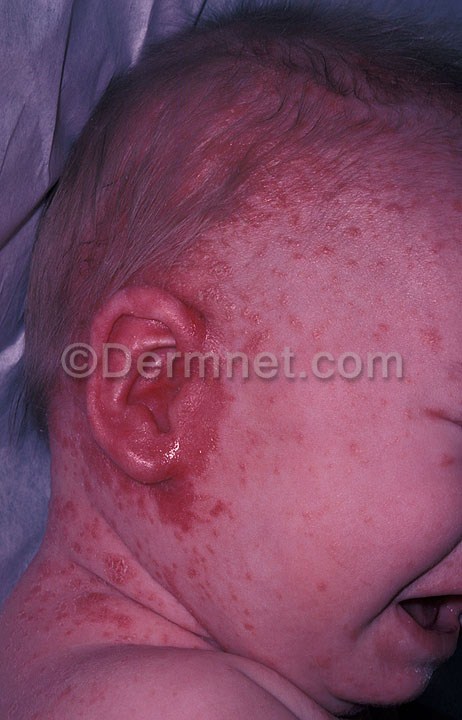
Disease: Psoriasis pictures Lichen Planus and related diseases